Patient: sex F, age 44
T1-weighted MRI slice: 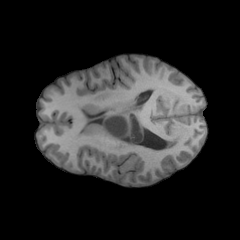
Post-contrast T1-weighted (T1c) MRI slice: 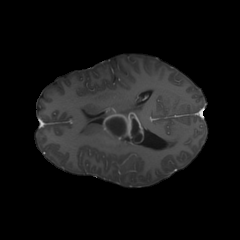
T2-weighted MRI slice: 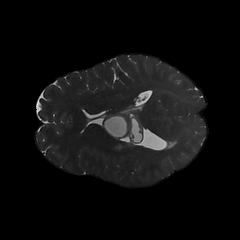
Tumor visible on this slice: yes
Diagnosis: Glioblastoma, IDH-wildtype
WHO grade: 4